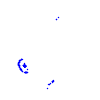
Particle: proton